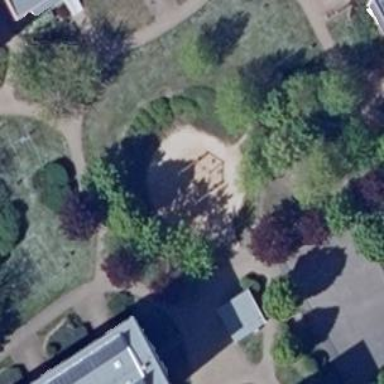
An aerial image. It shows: Sandpit playground.